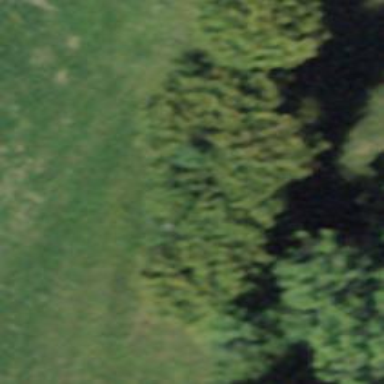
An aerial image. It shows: Row of trees in natural setting.